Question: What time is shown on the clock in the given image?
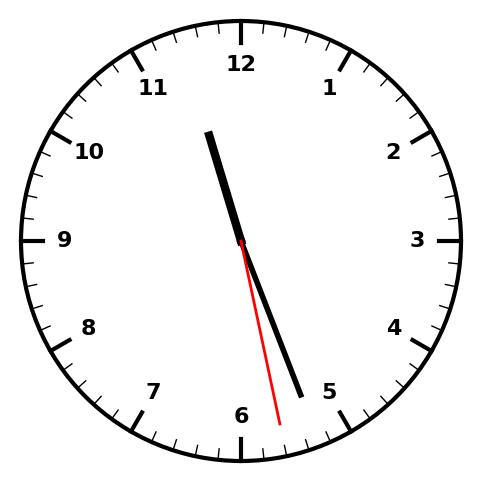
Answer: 11:26:28